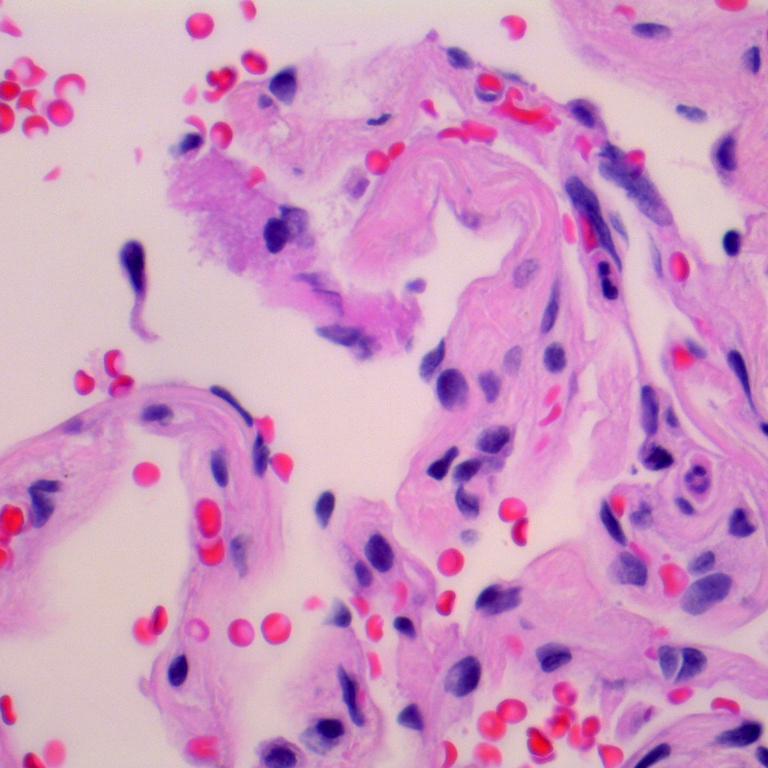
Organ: lung
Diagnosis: benign